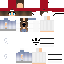
A female human skin with medium skin, wearing brown long hair dressed in a red hoodie and red pants, featuring a closed mouth.